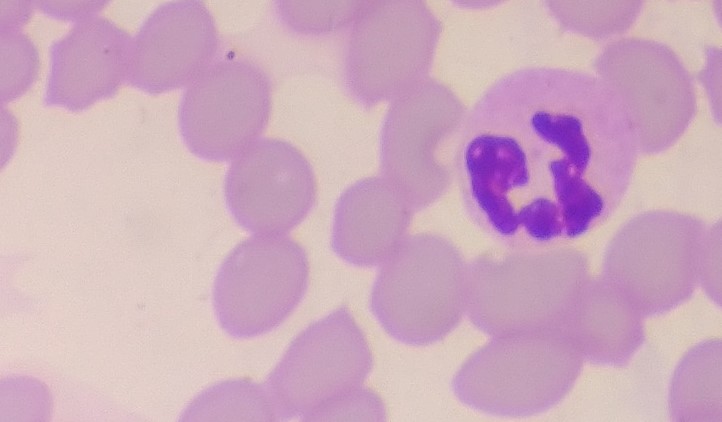
White blood cell type: Neutrophil